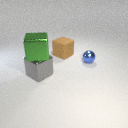
large gray metal cube in front of large brown rubber cube